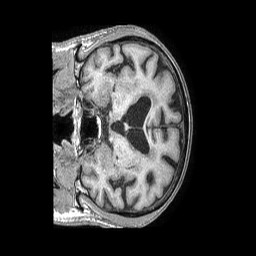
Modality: T1w
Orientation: coronal
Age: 67
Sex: male
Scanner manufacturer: philips
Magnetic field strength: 1.5 T
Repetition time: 0.007579 s
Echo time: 0.003455 s